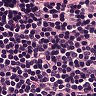
Metastatic tissue present: no